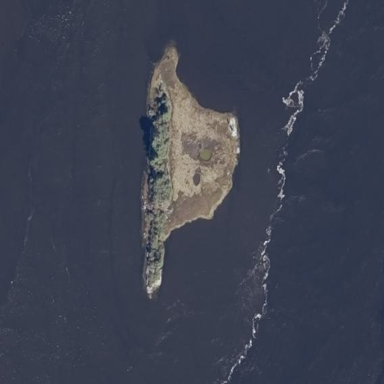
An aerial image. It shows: Islet located along the natural coastline.